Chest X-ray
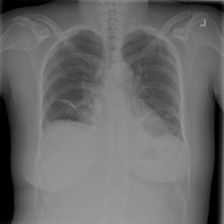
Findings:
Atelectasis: positive
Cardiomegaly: negative
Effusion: negative
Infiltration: negative
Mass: negative
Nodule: negative
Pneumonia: negative
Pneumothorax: negative
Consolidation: negative
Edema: negative
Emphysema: negative
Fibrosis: negative
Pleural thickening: negative
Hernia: negative